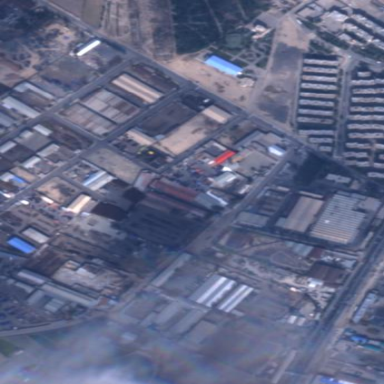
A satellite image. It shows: Industrial area.